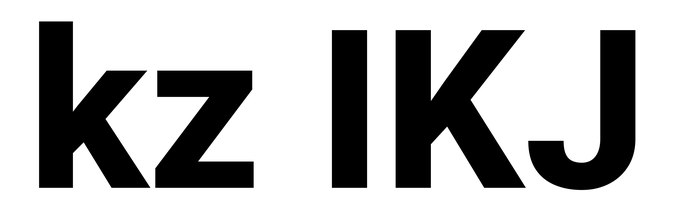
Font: Roboto_ExtraBold